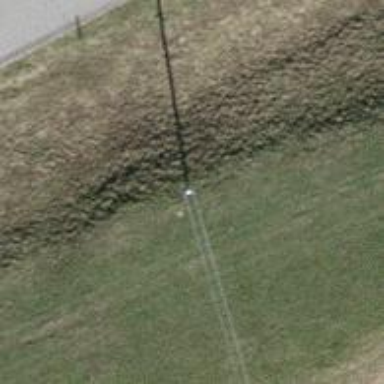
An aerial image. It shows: Power pole.